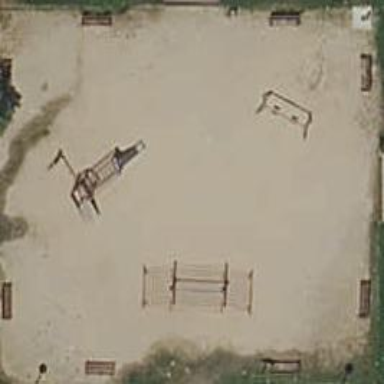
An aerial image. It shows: Playground with dirt surface.